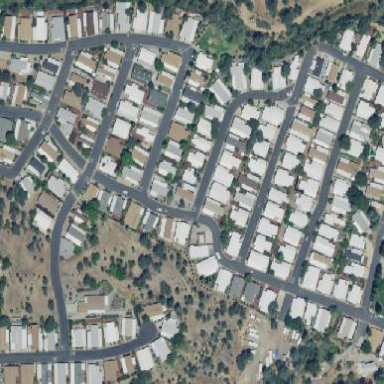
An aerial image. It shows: Residential neighbourhood.